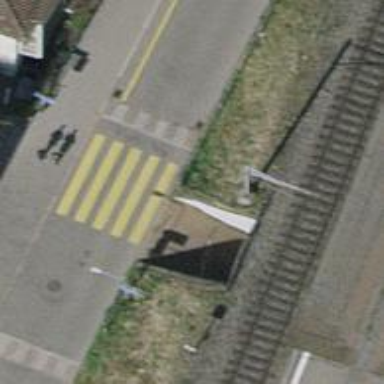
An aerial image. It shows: Bollard.